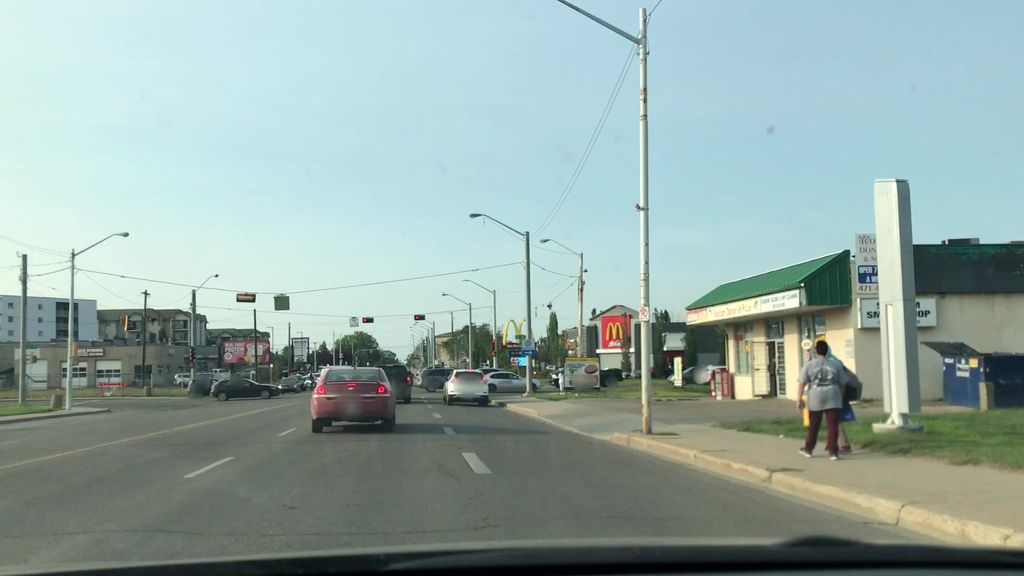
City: edmonton